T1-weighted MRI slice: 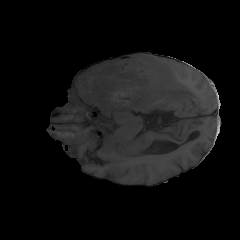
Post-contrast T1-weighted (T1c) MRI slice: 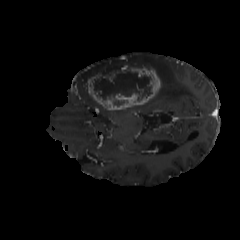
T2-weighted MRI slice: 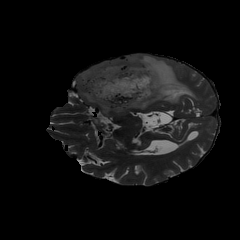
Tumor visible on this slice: yes